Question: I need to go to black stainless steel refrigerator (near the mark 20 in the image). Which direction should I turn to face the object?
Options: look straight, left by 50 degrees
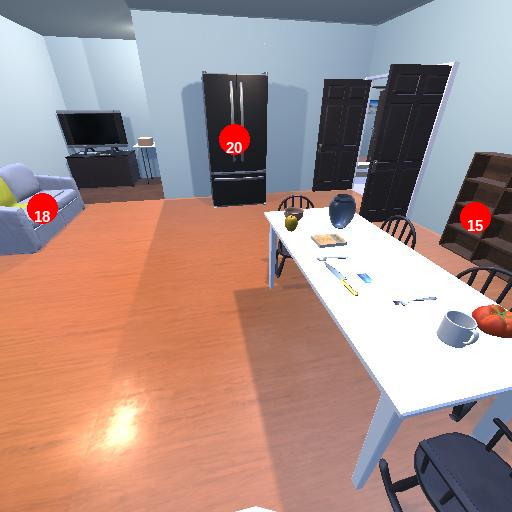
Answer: look straight